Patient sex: F
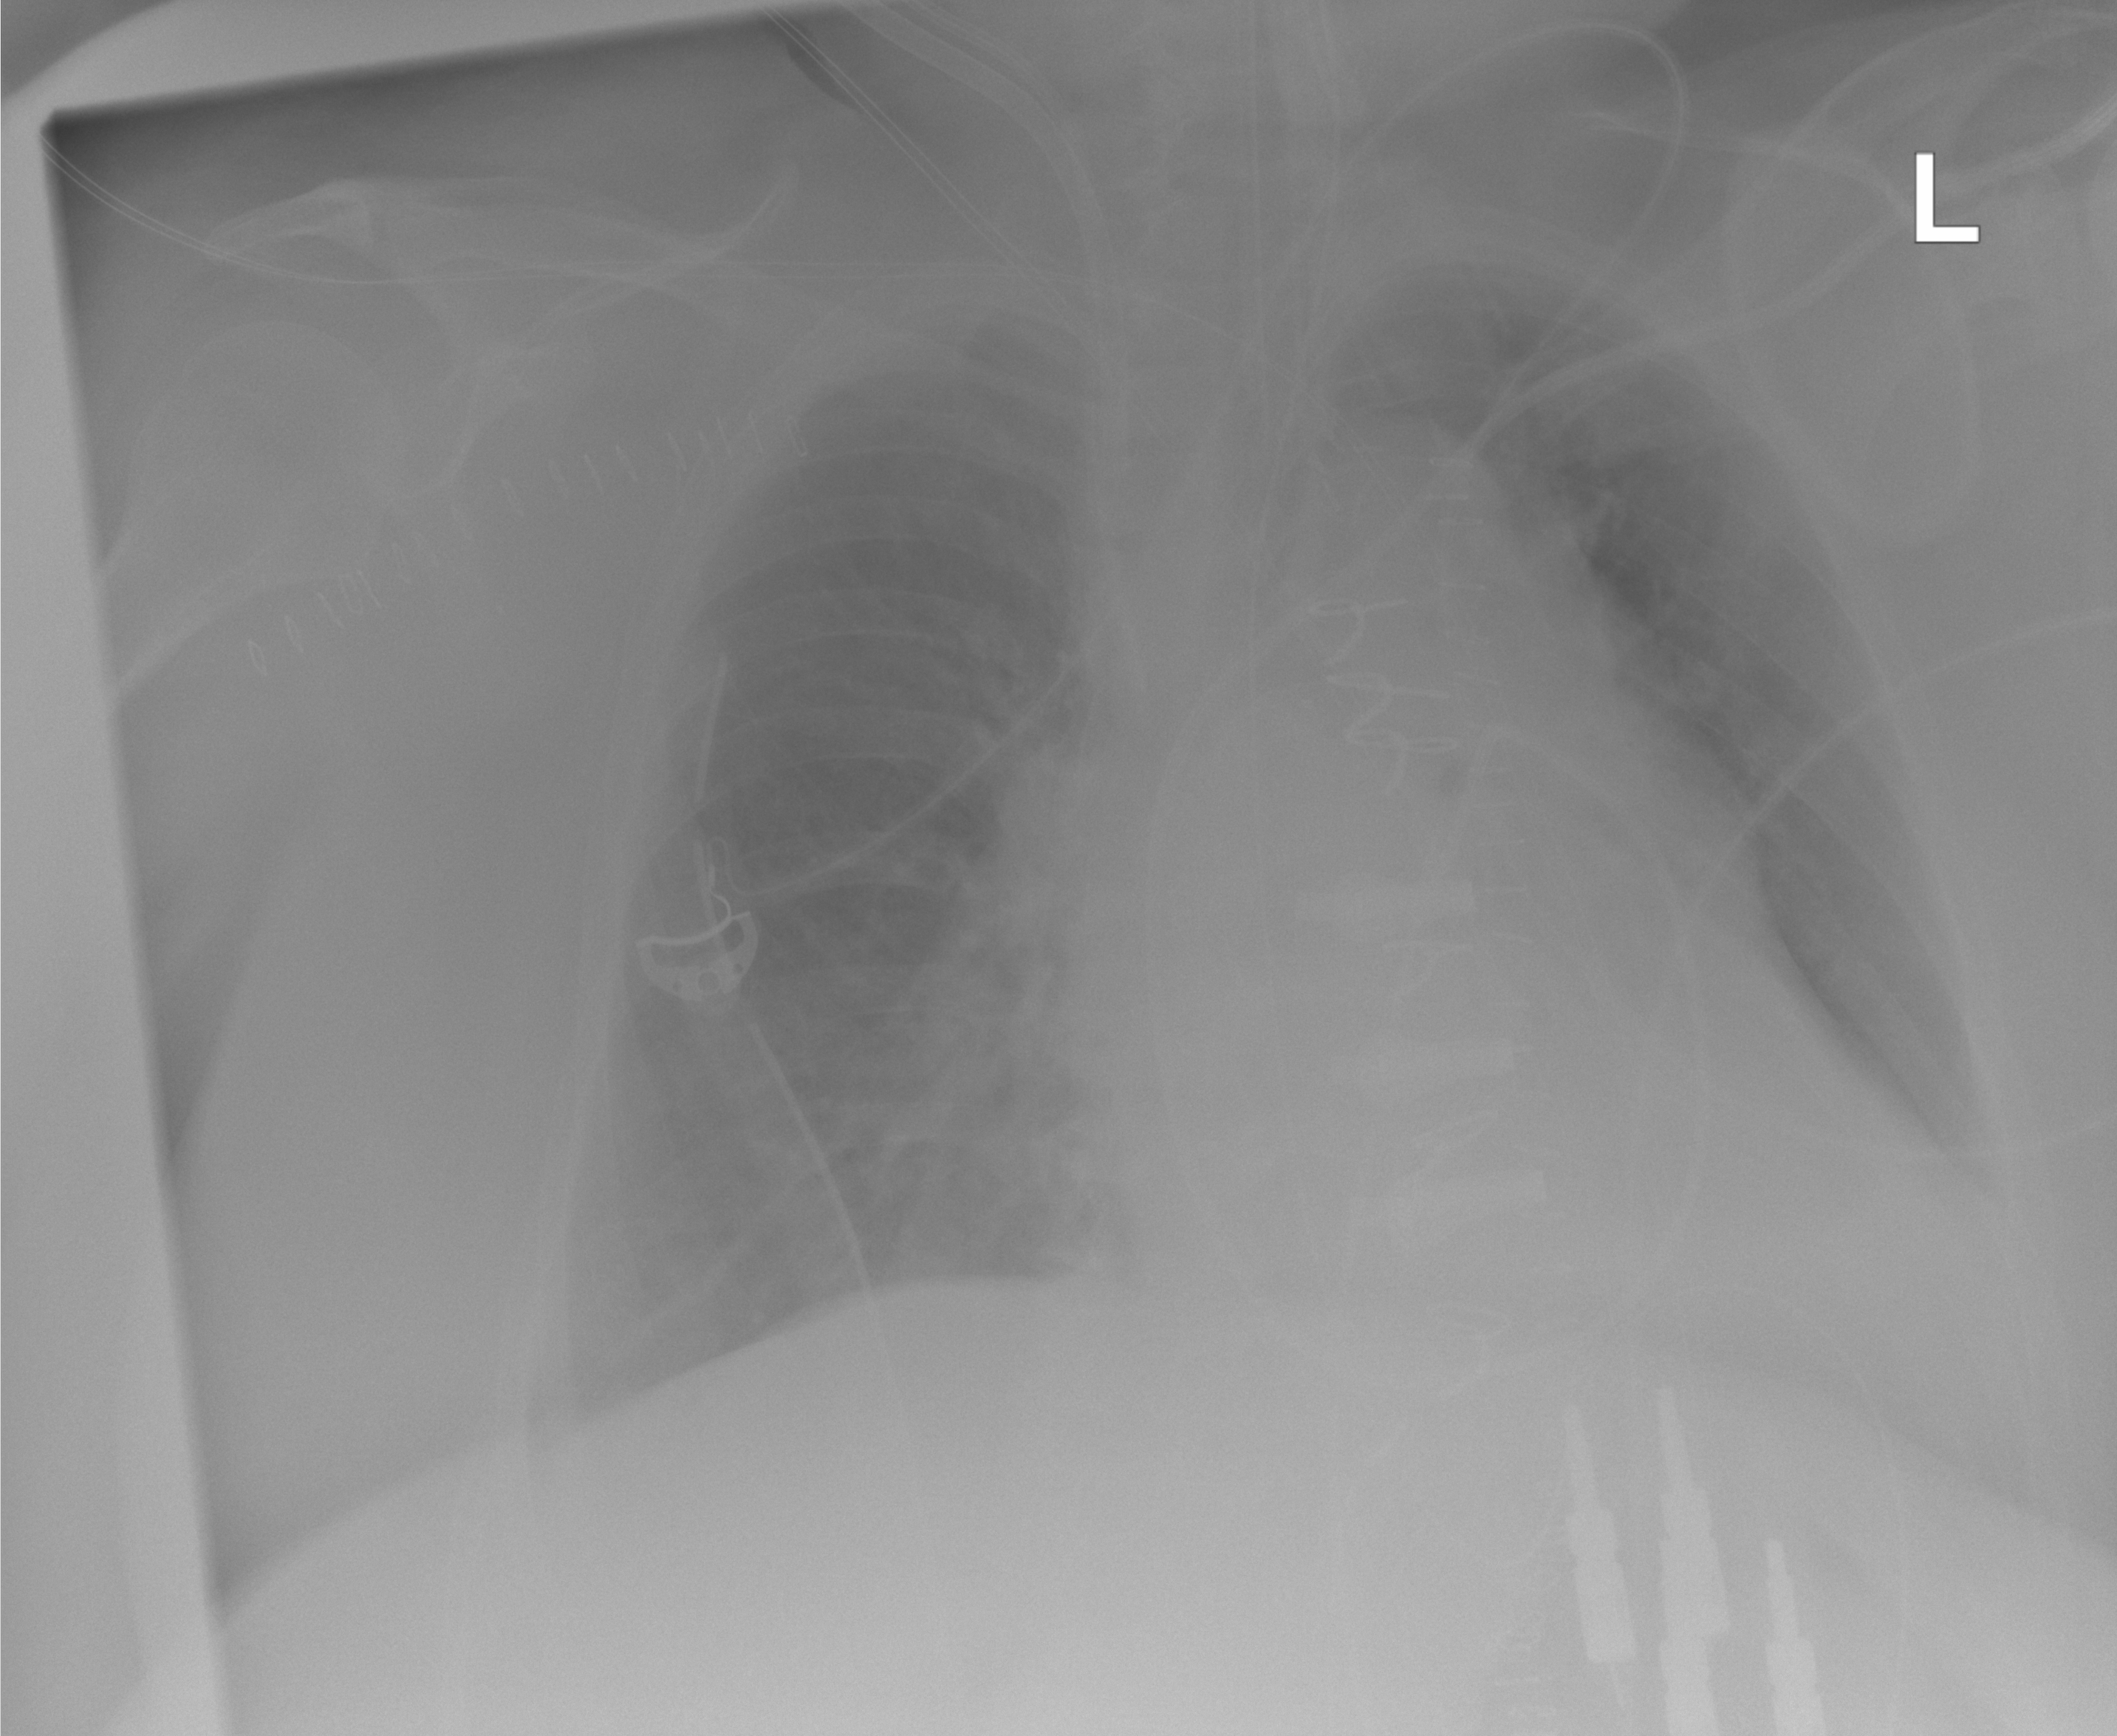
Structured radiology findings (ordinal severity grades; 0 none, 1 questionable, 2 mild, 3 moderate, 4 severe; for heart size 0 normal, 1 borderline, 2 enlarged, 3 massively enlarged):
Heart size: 2
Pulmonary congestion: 0
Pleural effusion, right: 0
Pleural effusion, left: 2
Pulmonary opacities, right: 1
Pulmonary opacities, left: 0
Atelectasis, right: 0
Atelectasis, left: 2